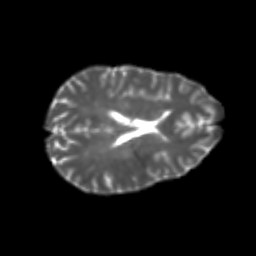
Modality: T2w
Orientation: axial
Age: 26
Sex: male
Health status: healthy
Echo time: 0.074 s